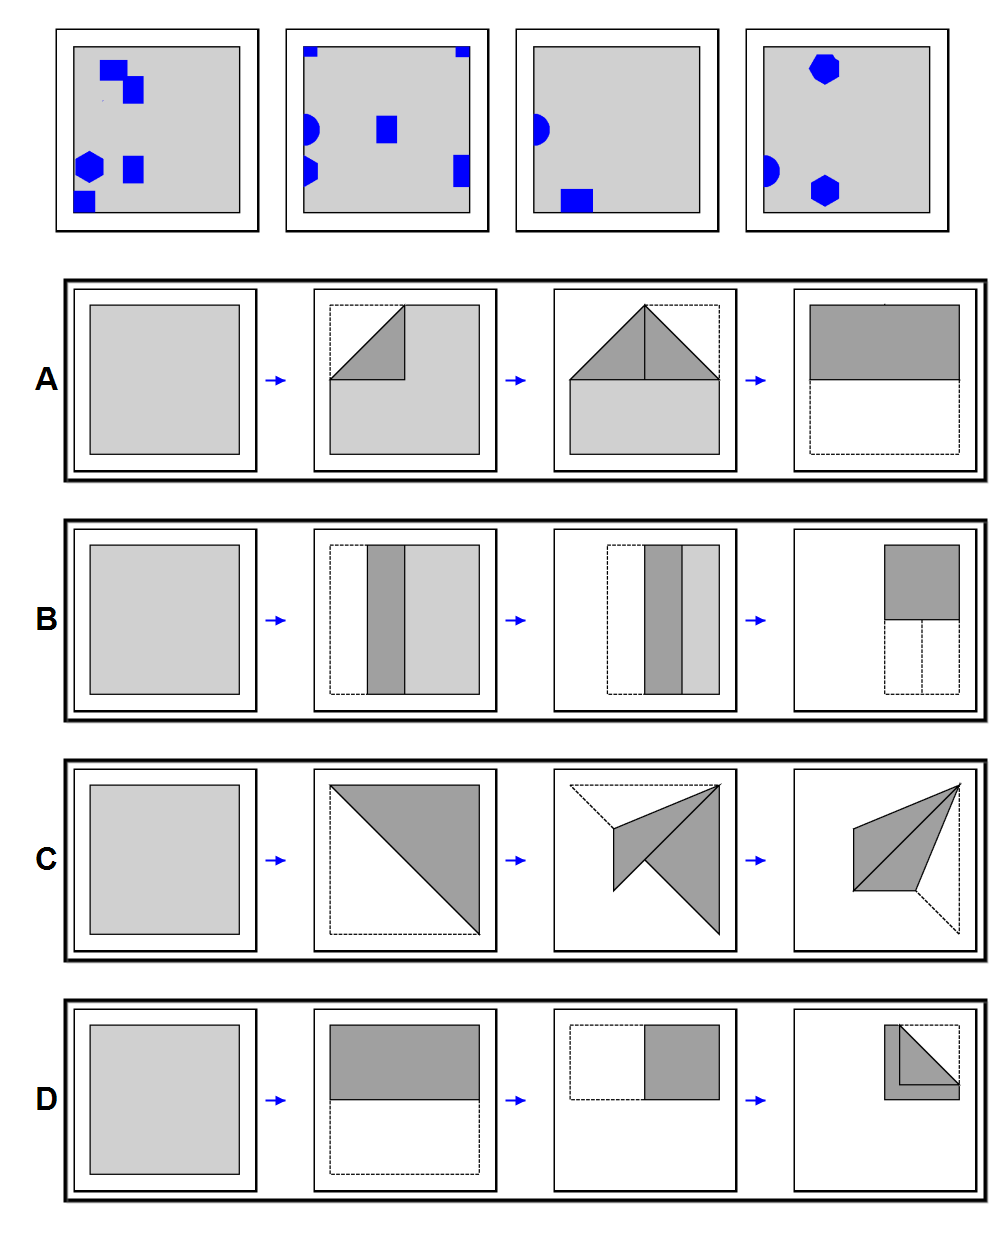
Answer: A